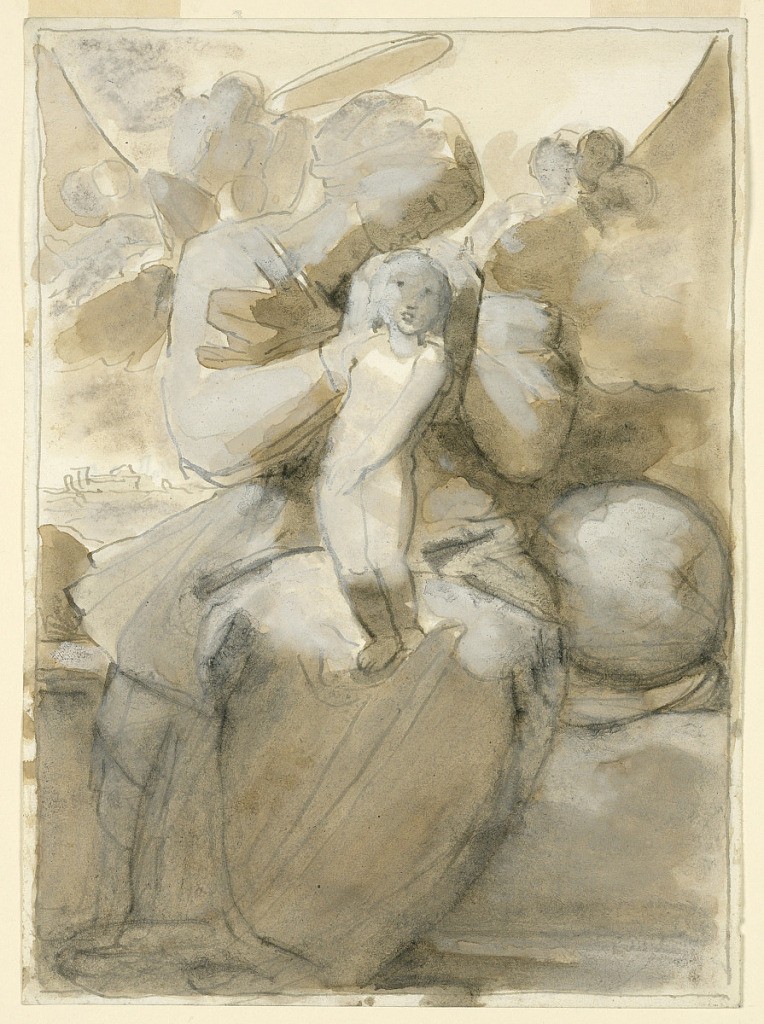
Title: The Virgin With the Child
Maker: Fortunato Duranti, Italian, 1787 - 1863
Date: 1825-1850
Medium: Brush and brown watercolor, white heightening on paper; Brush and brown watercolor on paper
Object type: Drawing
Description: The Virgin sits on a bank in the open. The Child stands in her lap. She puts her hand upon his head which she intends to kiss. Beside her, at right, lies the globe. Behind her head is a big light hemi-circle, apparently the sun. Cherubim are in the clouds and at left; partly in the hemi-circle is a group of apparently a sitting male figure and a child. Verso: Other side: with little variations the same composition in the  in the opposite direction. Without the globe. Two figures in clouds, with, apparently, a third figure beside. Each drawing with framing line.